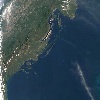
Label: water